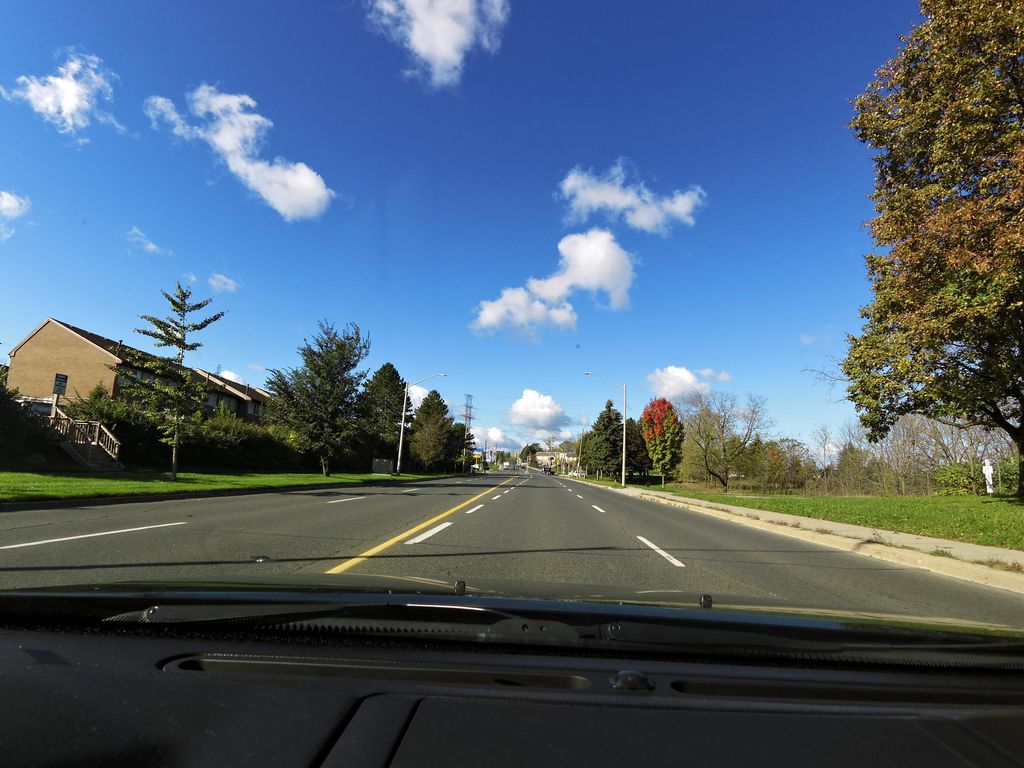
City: hamilton